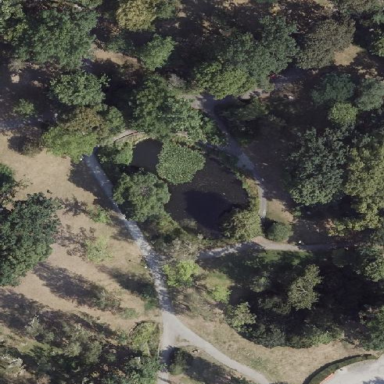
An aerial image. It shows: Peaceful pond surrounded by nature.